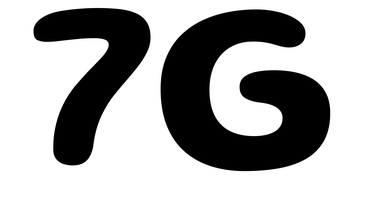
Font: Gluten_SemiBold